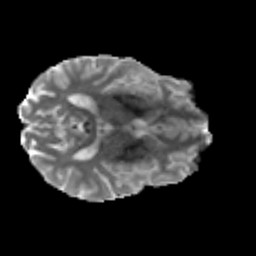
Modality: MD
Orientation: axial
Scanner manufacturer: philips
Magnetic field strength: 3 T
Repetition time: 8.594 s
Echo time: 0.1273 s